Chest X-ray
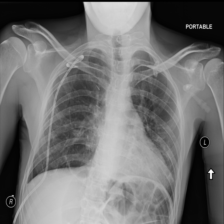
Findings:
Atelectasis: negative
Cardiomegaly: negative
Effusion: negative
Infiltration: negative
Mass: negative
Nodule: negative
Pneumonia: negative
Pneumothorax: positive
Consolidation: negative
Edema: negative
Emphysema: negative
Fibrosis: negative
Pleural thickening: negative
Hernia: negative